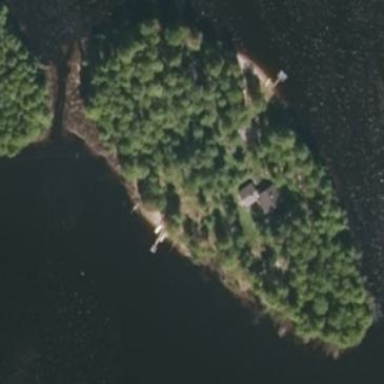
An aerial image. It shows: Islet covered with woodland.